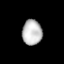
Tissue: lung
Cell type: Epithelial cells
Senescence score: 0.2357
Nuclear area (px): 489
Mean DAPI intensity: 189.225